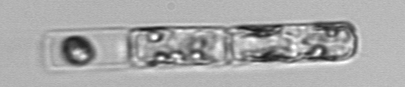
Label: Guinardia_delicatula_TAG_internal_parasite